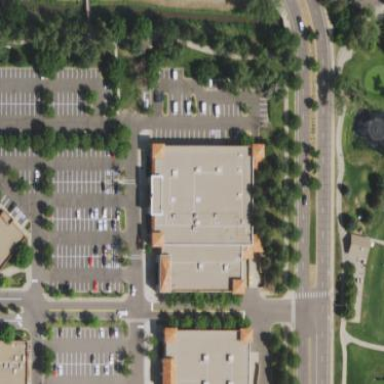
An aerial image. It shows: Retail building.